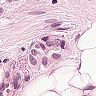
Metastatic tissue present: yes